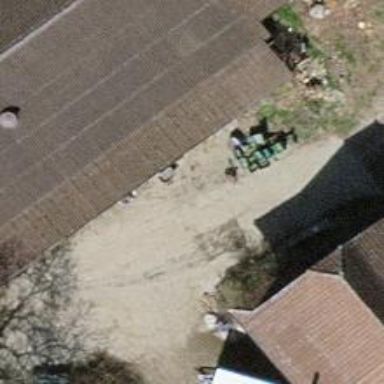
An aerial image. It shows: Farm.